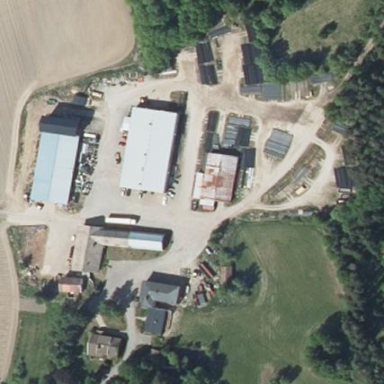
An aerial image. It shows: Farmyard area.